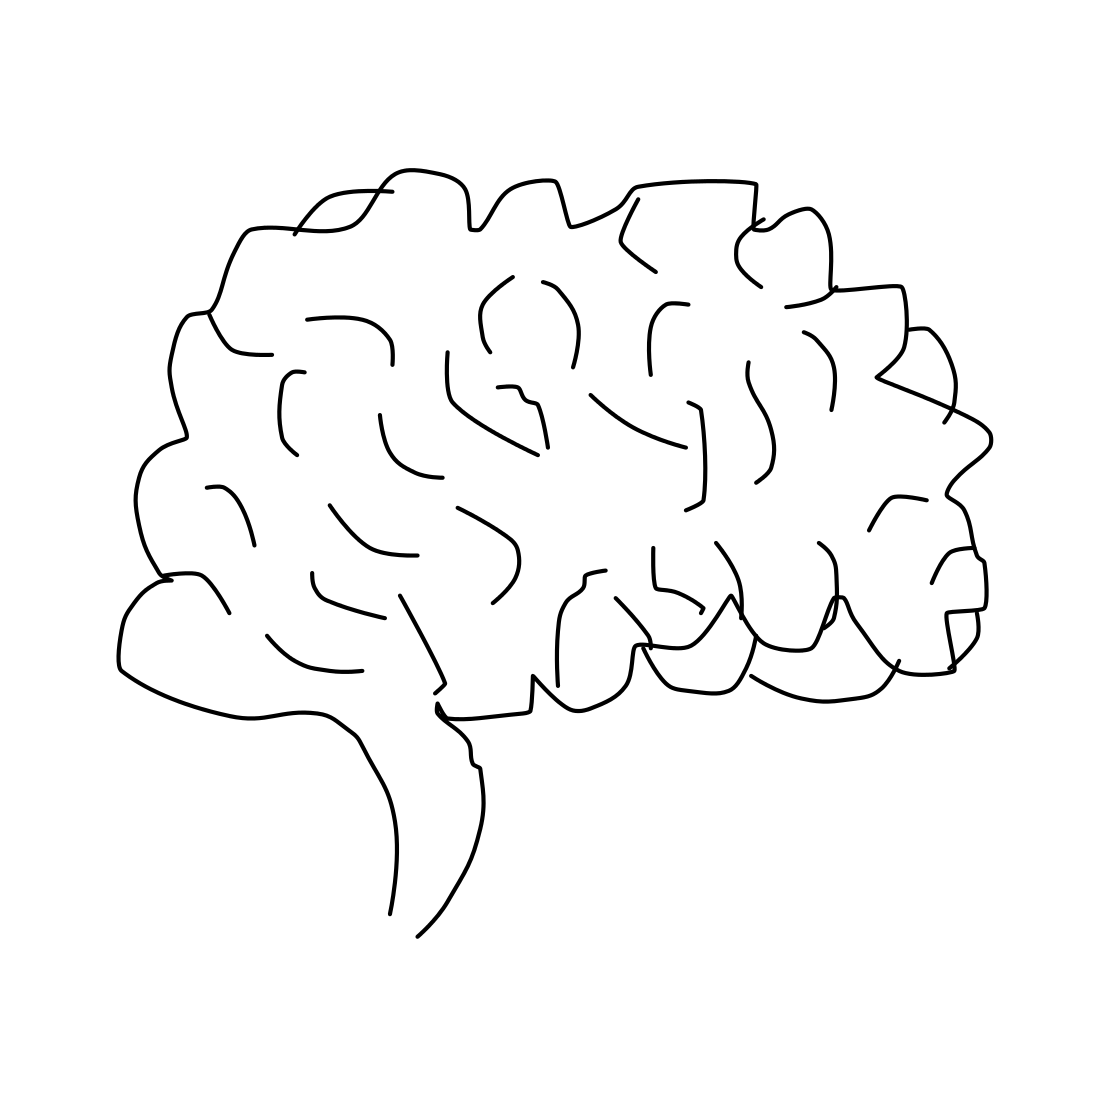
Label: brain